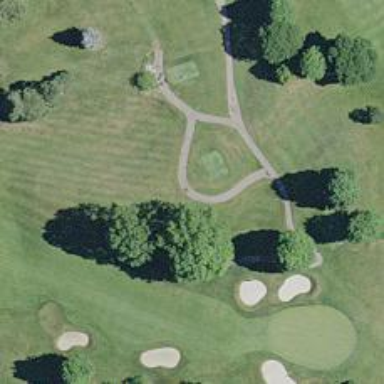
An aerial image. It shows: Golf cartpath that is also road path.